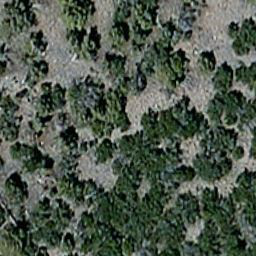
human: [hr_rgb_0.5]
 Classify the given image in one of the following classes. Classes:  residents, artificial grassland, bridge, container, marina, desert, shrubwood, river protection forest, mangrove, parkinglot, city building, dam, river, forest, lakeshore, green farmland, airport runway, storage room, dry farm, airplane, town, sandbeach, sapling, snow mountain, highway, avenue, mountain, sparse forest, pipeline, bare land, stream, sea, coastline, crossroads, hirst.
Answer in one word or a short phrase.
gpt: sparse forest